Field crop: maize
Growth stage: 2
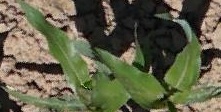
Species: maize